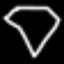
Label: diamond